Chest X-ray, AP view. Patient: 45 years old, sex F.
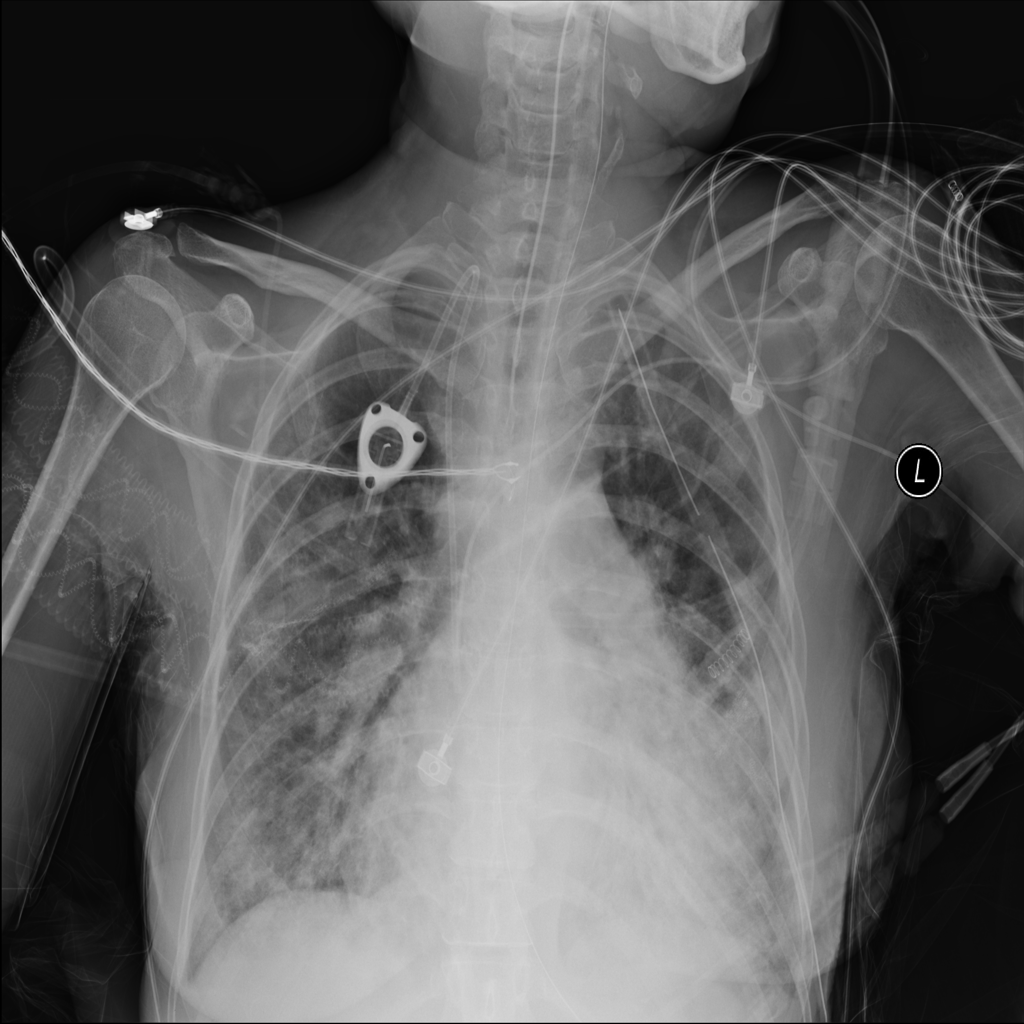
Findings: Infiltration